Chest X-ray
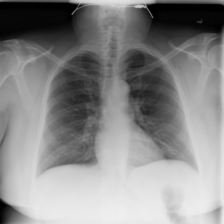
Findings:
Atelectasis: negative
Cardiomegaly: negative
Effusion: negative
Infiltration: negative
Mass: negative
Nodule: negative
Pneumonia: negative
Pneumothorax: negative
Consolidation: negative
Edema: negative
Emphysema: negative
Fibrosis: negative
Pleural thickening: negative
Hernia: negative